Aerial crown-view tile of a tropical tree (Barro Colorado Island, Panama), acquired 20240716:
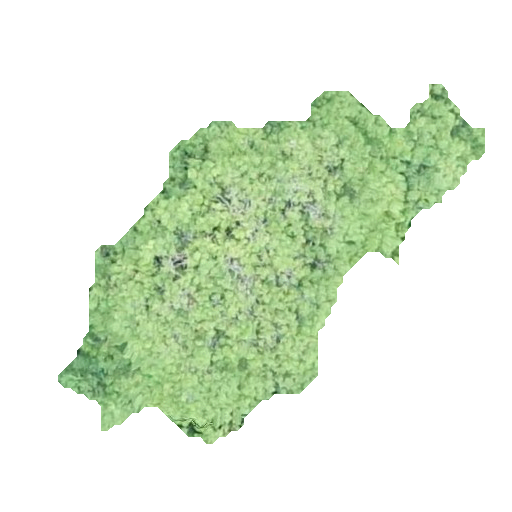
Species: Virola surinamensis
GBIF accepted scientific name: Virola surinamensis
Crown area: 123.715 m²